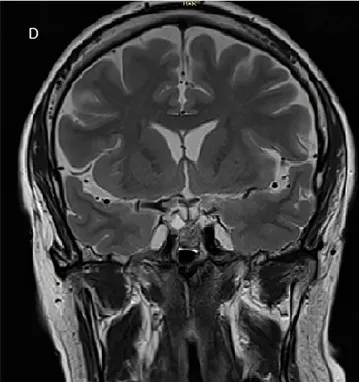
After. Treatment with capecitabine and temozolomide. (D) Post-CAPTEM coronal image shows a decrease in lesion.
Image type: radiology (mri)